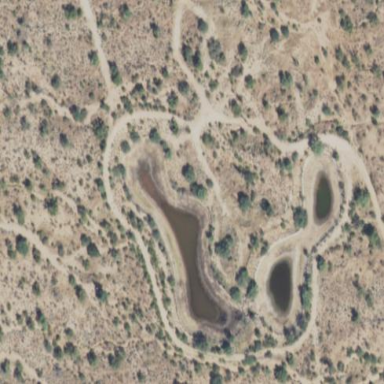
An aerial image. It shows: Dry lake bed.